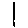
Label: line